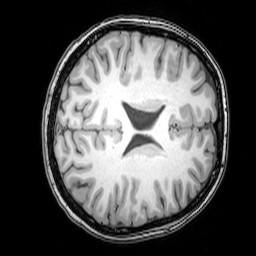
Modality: T1w
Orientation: axial
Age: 22
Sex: female
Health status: healthy
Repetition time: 0.081 s
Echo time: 0.037 s